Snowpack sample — Buffalo Mountain, Silverthorne, Colorado, USA (2/22/26, 2:02 PM MST)
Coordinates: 39.622, -106.113
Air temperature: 33 °F
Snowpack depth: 63 cm
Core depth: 10 cm
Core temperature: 30.2 °F
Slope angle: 11°, slope face: 116°
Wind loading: low
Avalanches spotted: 0
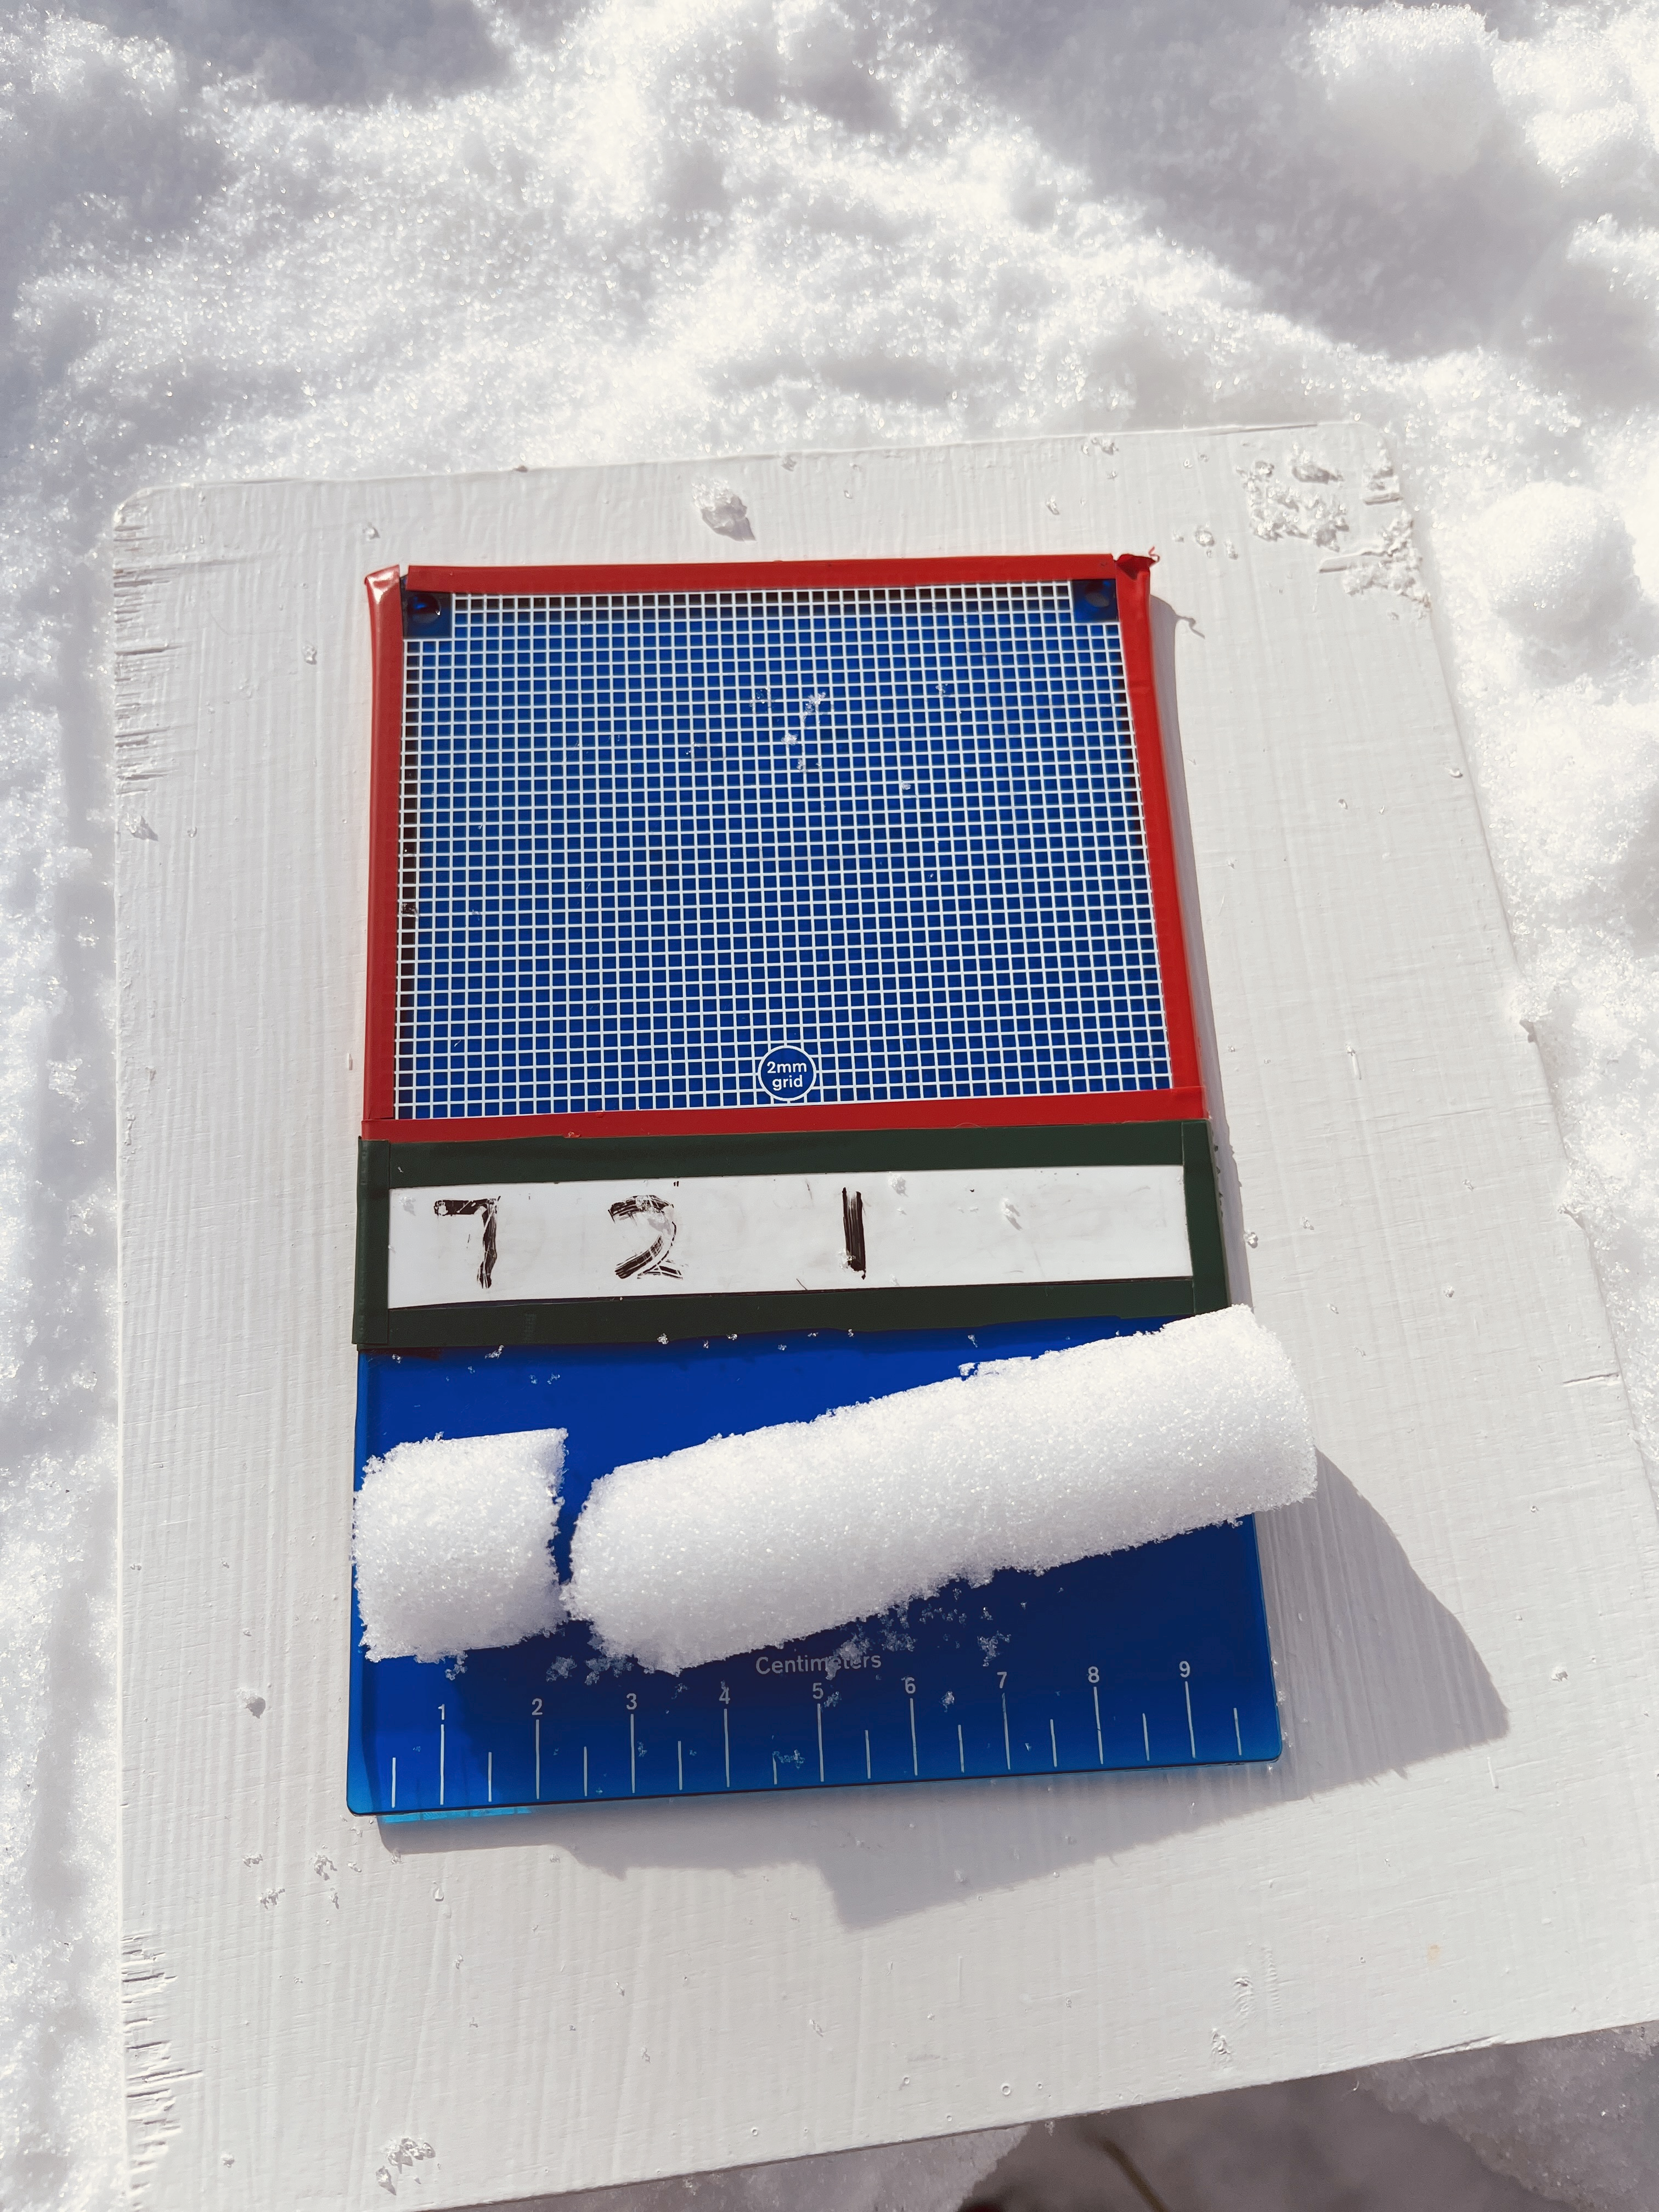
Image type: crystal_card
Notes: In a firebreak similar to site 1, minimal wind loading with no spotted avalanches (not many faces in view though)